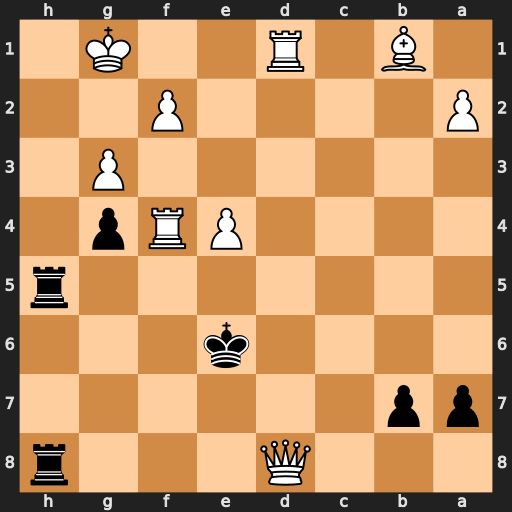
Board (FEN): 3Q3r/pp6/4k3/7r/4PRp1/6P1/P4P2/1B1R2K1
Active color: b
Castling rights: -
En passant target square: -
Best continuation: Rh1+ Kg2 R8h2#